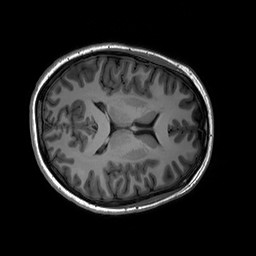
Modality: T1w
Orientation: axial
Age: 28
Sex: female
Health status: healthy
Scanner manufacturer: siemens
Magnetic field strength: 3 T
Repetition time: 2.3 s
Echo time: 0.00236 s